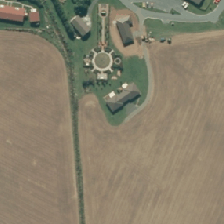
Land cover: urban_build_up